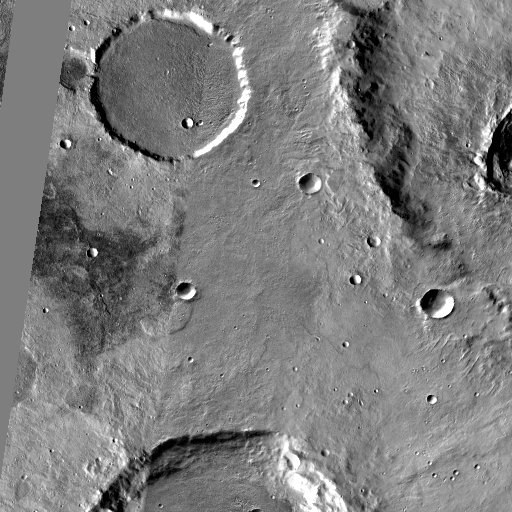
Crater classes present: Background, Other, Buried, Secondary